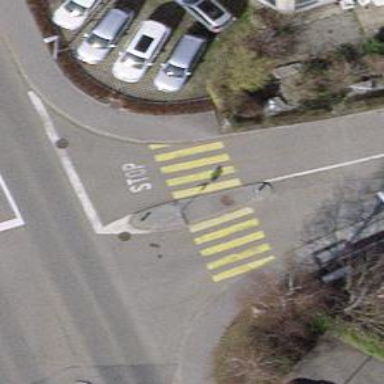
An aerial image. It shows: Marked pedestrian crossing with zebra designation and central island.